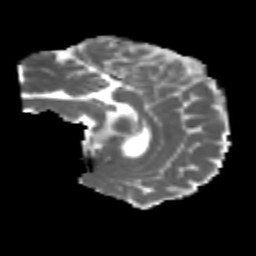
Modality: MD
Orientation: sagittal
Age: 29
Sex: male
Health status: healthy